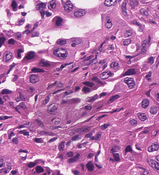
Tumor epithelial tissue: yes
Tumor-associated stroma tissue: no
Normal tissue: no